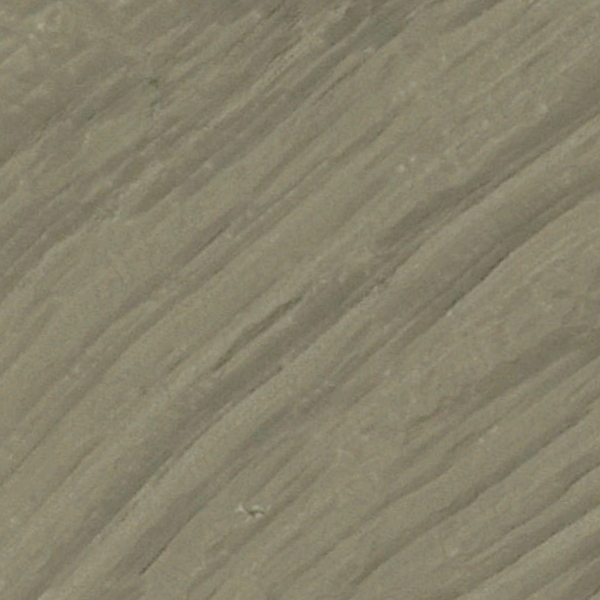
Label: Desert